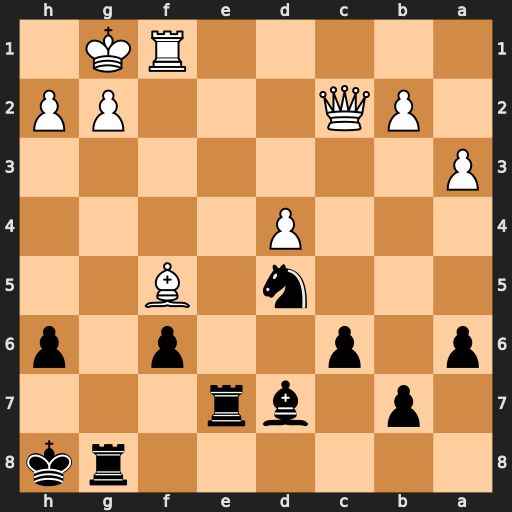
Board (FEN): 6rk/1p1br3/p1p2p1p/3n1B2/3P4/P7/1PQ3PP/5RK1
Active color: b
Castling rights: -
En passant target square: -
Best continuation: Ne3 Qc5 Rxg2+ Kh1 Rgg7 Bxd7 Nxf1